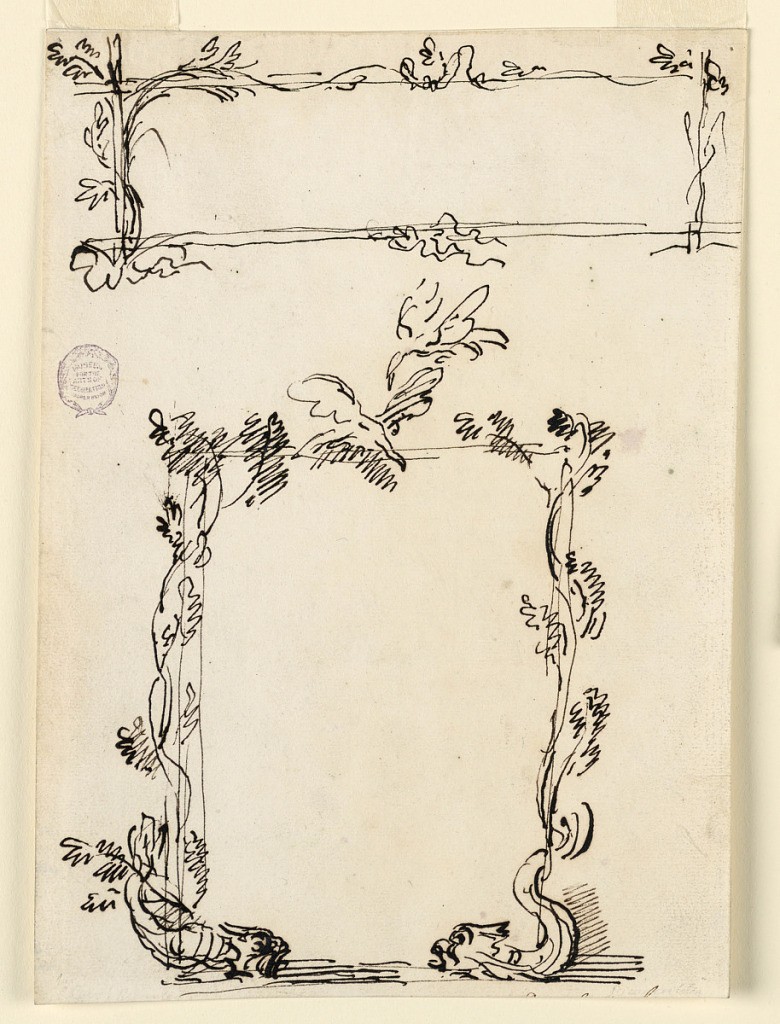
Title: Two sketches for cartouches
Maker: Carlo Marchionni, Italian, 1702–1786
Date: before 1775
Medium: Pen and sepia ink on laid paper
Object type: Drawing
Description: Above: four laths are joined and two trees trailed over the mounting and the upper side. A motif below in the center is indiscernible. Below laths as above, trees trailed over the mounting, at their base dolphins; on top in center two flying birds. Below the remnants of the usual designation of a D, 1, h; (because of the available space it can only have been Di Carlo Marchionni.)